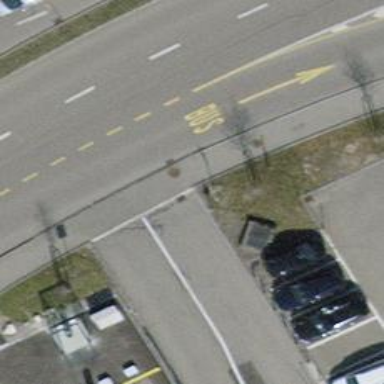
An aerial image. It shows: Lift gate barrier.